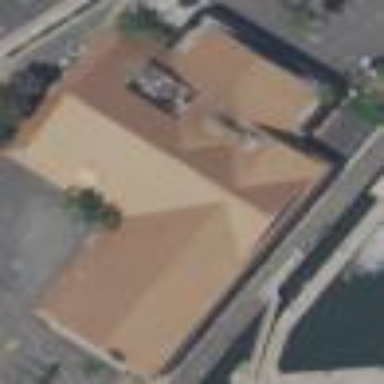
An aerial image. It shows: Restaurant with red roof.